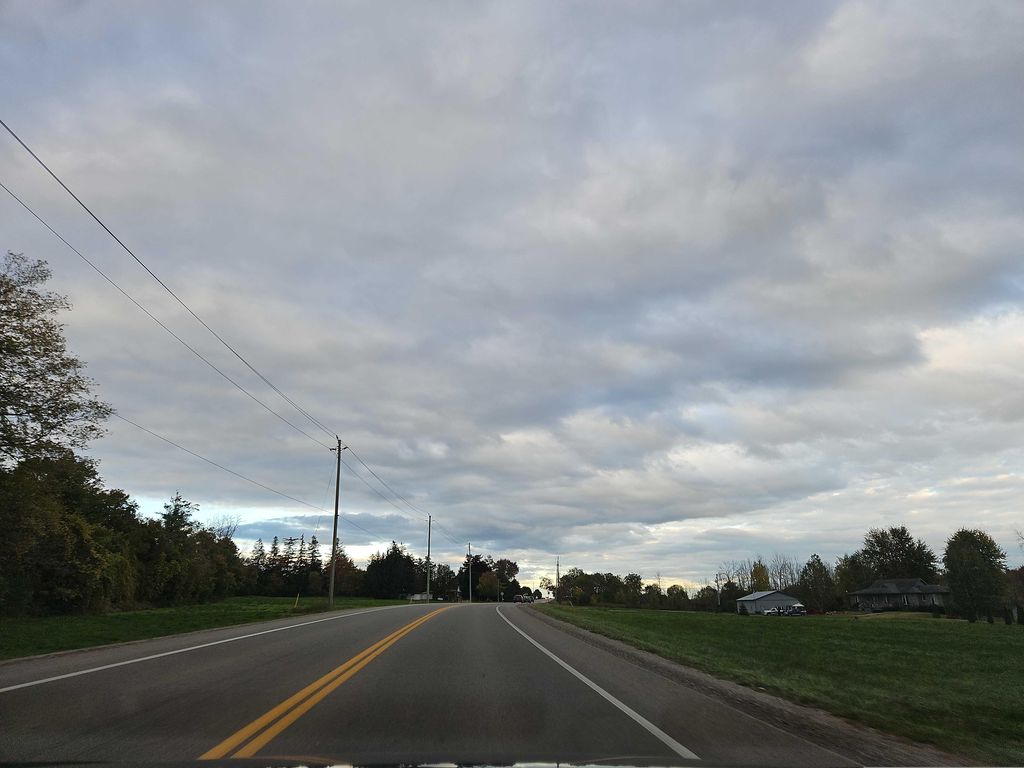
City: kitchener-waterloo